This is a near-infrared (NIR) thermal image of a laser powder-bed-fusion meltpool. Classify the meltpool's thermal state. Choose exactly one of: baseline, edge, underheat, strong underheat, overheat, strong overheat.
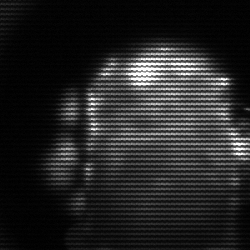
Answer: baseline